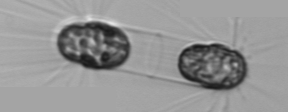
Label: Corethron_hystrix